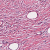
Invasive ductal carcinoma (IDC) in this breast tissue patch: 0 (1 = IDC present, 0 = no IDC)